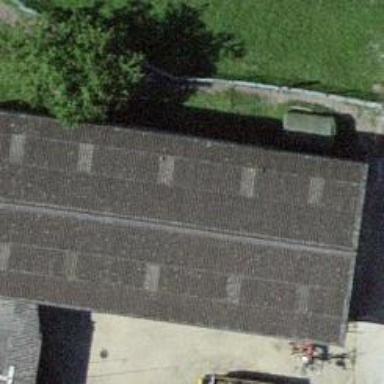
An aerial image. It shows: Garage building.